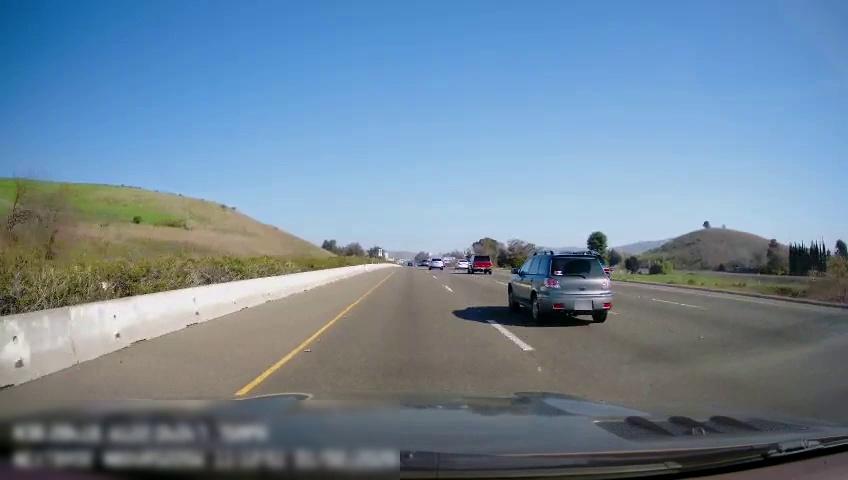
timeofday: Day
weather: Sunny
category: Drivable Space
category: Vehicles | SUV
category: Vehicles | Car
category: Vehicles | Car
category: Vehicles | SUV
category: Lanes | Alternate Lane
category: Lanes | Current Lane
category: Lanes | Current Lane
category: Lanes | Alternate Lane